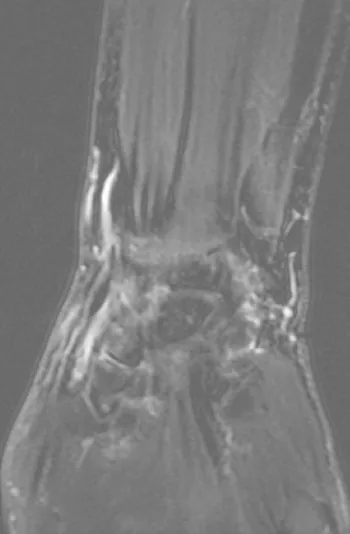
MRI coronal view showing view showing the extent of tenosynovitis.
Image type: radiology (mri)